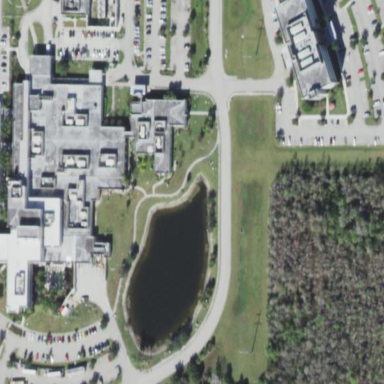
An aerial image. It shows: Hospital providing healthcare services.